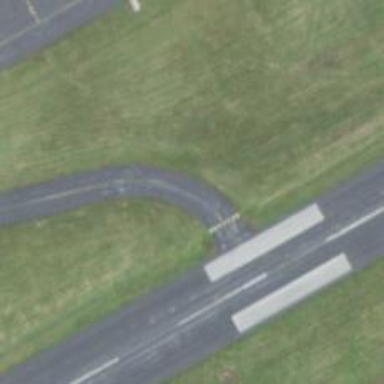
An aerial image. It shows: Image of taxiway at airport.